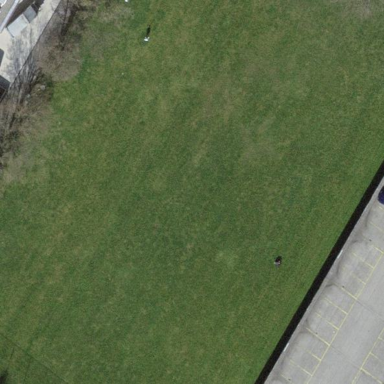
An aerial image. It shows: Grassy pitch for various sports activities.